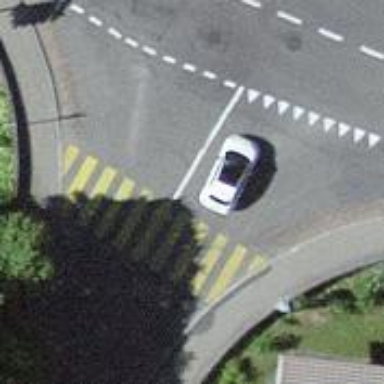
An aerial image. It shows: Marked crossing on the road.